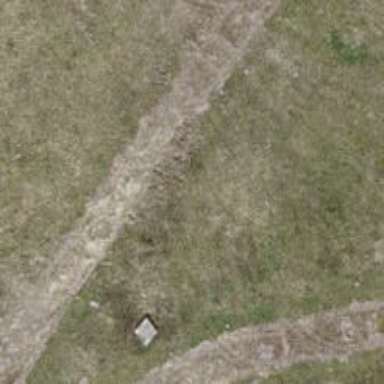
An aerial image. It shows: Bridleway.